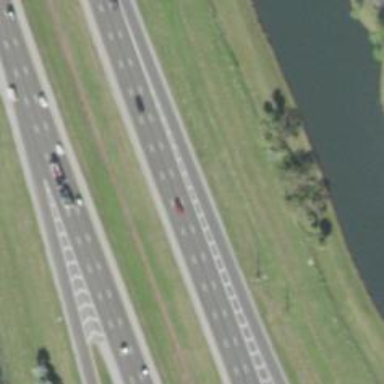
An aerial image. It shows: Asphalt motorway.